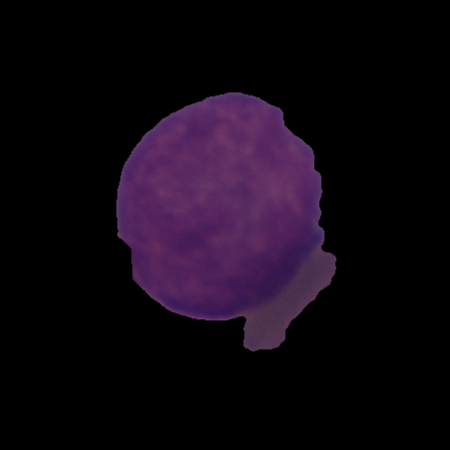
Label: cancer